The image folds the raw vibration samples of a bearing signal into a 2-D grayscale square (signal-to-image encoding). What is the most likely bearing condition (normal, inner_race, outer_race, ball)?
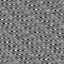
Answer: outer_race